Question: I have this M:N setup with some tables. Here's a screenshot of the ERD from MySQL Workbench:

I was generated modules for 'proyectos', 'centros' and 'unidades' by using 'doctrine:generate-admin' task but now I have a problem: I need to add 'unidades' from 'centros' form and those should save the n:m relation at 'unidades_has_centros' table. I put this in 'CentrosForm':
'''
public function configure() {
$this->widgetSchema['unidad'] = new sfWidgetFormDoctrineChoice(array('model' => 'Unidades', 'add_empty' => 'Seleccione una unidad', 'multiple' => true));
$this->validatorSchema['unidad'] = new sfValidatorPass();
}
'''
And that display the control but when I save data nothing is saved to 'unidades_has_centros' table. This is my 'schema.yml' (generated using 'doctrine:generate-schema' task):
'''
Centros:
connection: doctrine
tableName: centros
columns:
id:
type: integer(4)
fixed: false
unsigned: false
primary: true
autoincrement: true
descripcion:
type: string(250)
fixed: false
unsigned: false
primary: false
notnull: true
autoincrement: false
relations:
ProyectosHasCentros:
local: id
foreign: centros_id
type: many
UnidadesHasCentros:
local: id
foreign: centros_id
type: many
Cliente:
connection: doctrine
tableName: cliente
columns:
id:
type: integer(4)
fixed: false
unsigned: false
primary: true
autoincrement: true
nombre:
type: string(45)
fixed: false
unsigned: false
primary: false
notnull: true
autoincrement: false
fecha_registro:
type: timestamp(25)
fixed: false
unsigned: false
primary: false
notnull: true
autoincrement: false
pais:
type: string(45)
fixed: false
unsigned: false
primary: false
notnull: true
autoincrement: false
relations:
Proyectos:
local: id
foreign: cliente
type: many
Proyectos:
connection: doctrine
tableName: proyectos
columns:
id:
type: integer(4)
fixed: false
unsigned: false
primary: true
autoincrement: true
nombre:
type: string(150)
fixed: false
unsigned: false
primary: false
notnull: true
autoincrement: false
pais:
type: string(45)
fixed: false
unsigned: false
primary: false
notnull: false
autoincrement: false
estado:
type: integer(1)
fixed: false
unsigned: false
primary: false
default: '0'
notnull: true
autoincrement: false
cliente:
type: integer(4)
fixed: false
unsigned: false
primary: true
autoincrement: false
relations:
Cliente:
local: cliente
foreign: id
type: one
ProyectosHasCentros:
local: id
foreign: proyectos_id
type: many
ProyectosHasCentros:
connection: doctrine
tableName: proyectos_has_centros
columns:
proyectos_has_centros_id:
type: integer(4)
fixed: false
unsigned: false
primary: true
autoincrement: true
proyectos_id:
type: integer(4)
fixed: false
unsigned: false
primary: true
autoincrement: false
proyectos_cliente:
type: integer(4)
fixed: false
unsigned: false
primary: true
autoincrement: false
centros_id:
type: integer(4)
fixed: false
unsigned: false
primary: true
autoincrement: false
relations:
Proyectos:
local: proyectos_id
foreign: id
type: one
Centros:
local: centros_id
foreign: id
type: one
Unidades:
connection: doctrine
tableName: unidades
columns:
id:
type: integer(4)
fixed: false
unsigned: false
primary: true
autoincrement: true
descripcion:
type: string(250)
fixed: false
unsigned: false
primary: false
notnull: true
autoincrement: false
relations:
UnidadesHasCentros:
local: id
foreign: unidades_id
type: many
UnidadesHasCentros:
connection: doctrine
tableName: unidades_has_centros
columns:
unidades_has_centros_id:
type: integer(4)
fixed: false
unsigned: false
primary: true
autoincrement: true
unidades_id:
type: integer(4)
fixed: false
unsigned: false
primary: true
autoincrement: false
centros_id:
type: integer(4)
fixed: false
unsigned: false
primary: true
autoincrement: false
relations:
Unidades:
local: unidades_id
foreign: id
type: one
Centros:
local: centros_id
foreign: id
type: one
'''
Any advice?
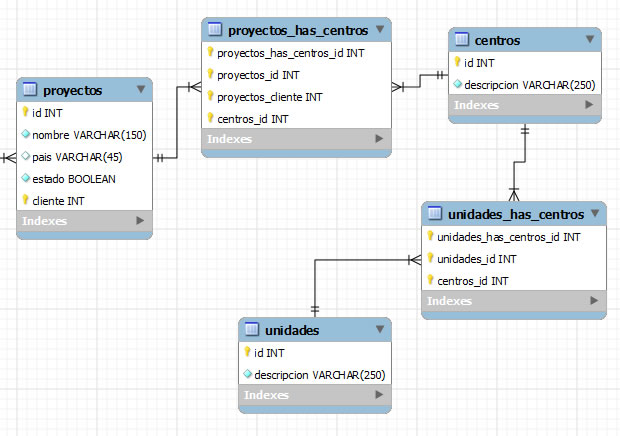
Answer: You should also overwrite save method of form. Something like:
'''
public function save(){
$object = parent::save($con);
UnidadesHasCentrosPeer::saveItems($this->values['unidad'], $object);
}
'''
And in saveItem method you should define the logic of creating UnidadesHasCentros objects.